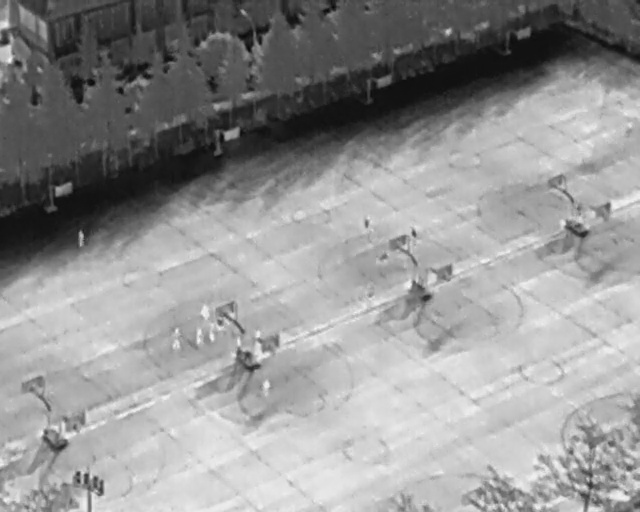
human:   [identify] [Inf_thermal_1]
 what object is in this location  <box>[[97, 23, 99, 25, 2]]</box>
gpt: <ref>1 small person at the top right</ref>